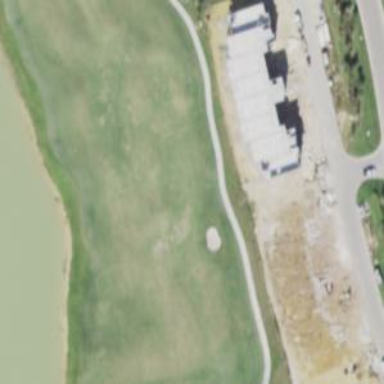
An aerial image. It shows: Path designated for golf carts.